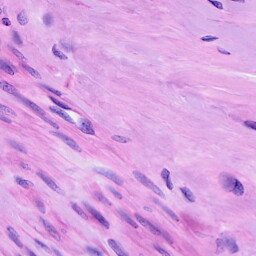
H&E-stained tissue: Ovarian